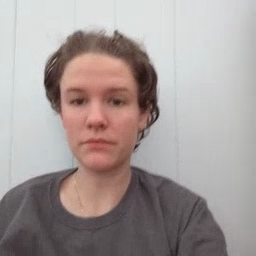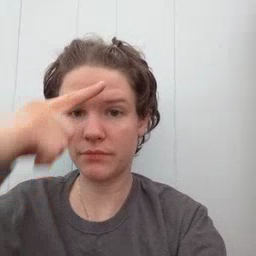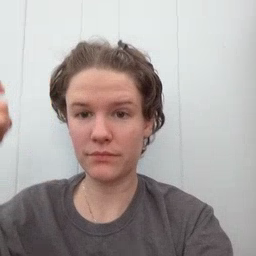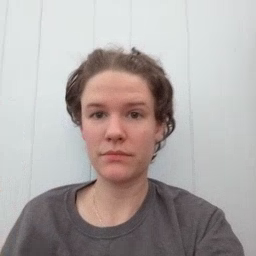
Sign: because